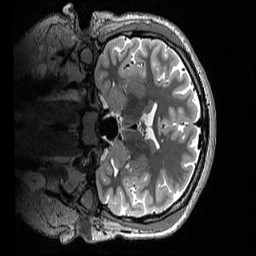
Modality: T2w
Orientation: coronal
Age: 21
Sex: female
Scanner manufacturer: siemens
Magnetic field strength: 3 T
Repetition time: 3.2 s
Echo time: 0.566 s